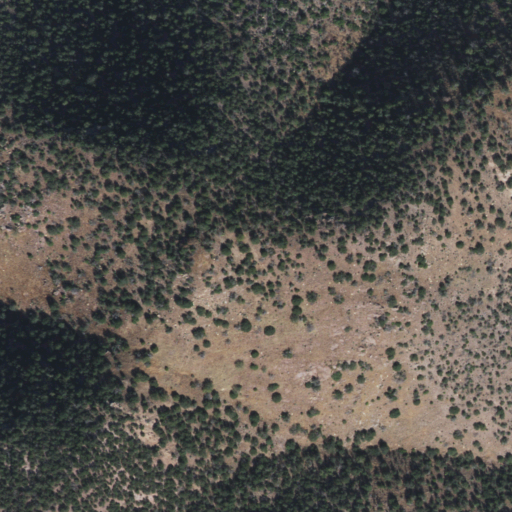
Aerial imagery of mountain in Arizona named Mount Hughes containing evergreen forest and shrub